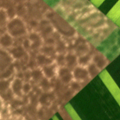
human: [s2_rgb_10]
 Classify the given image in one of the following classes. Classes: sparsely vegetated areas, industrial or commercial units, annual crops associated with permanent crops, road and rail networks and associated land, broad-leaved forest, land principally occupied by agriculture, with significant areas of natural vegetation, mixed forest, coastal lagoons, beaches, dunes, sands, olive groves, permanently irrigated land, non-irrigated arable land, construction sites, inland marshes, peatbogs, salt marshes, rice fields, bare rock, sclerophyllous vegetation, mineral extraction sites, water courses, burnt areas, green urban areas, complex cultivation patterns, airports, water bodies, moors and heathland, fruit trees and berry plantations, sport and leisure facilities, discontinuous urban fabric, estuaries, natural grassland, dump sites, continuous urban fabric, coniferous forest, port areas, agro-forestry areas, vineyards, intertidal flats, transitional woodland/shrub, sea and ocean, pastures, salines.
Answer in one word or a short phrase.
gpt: non-irrigated arable land